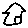
Label: house